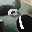
Label: 9